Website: apple
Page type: payment
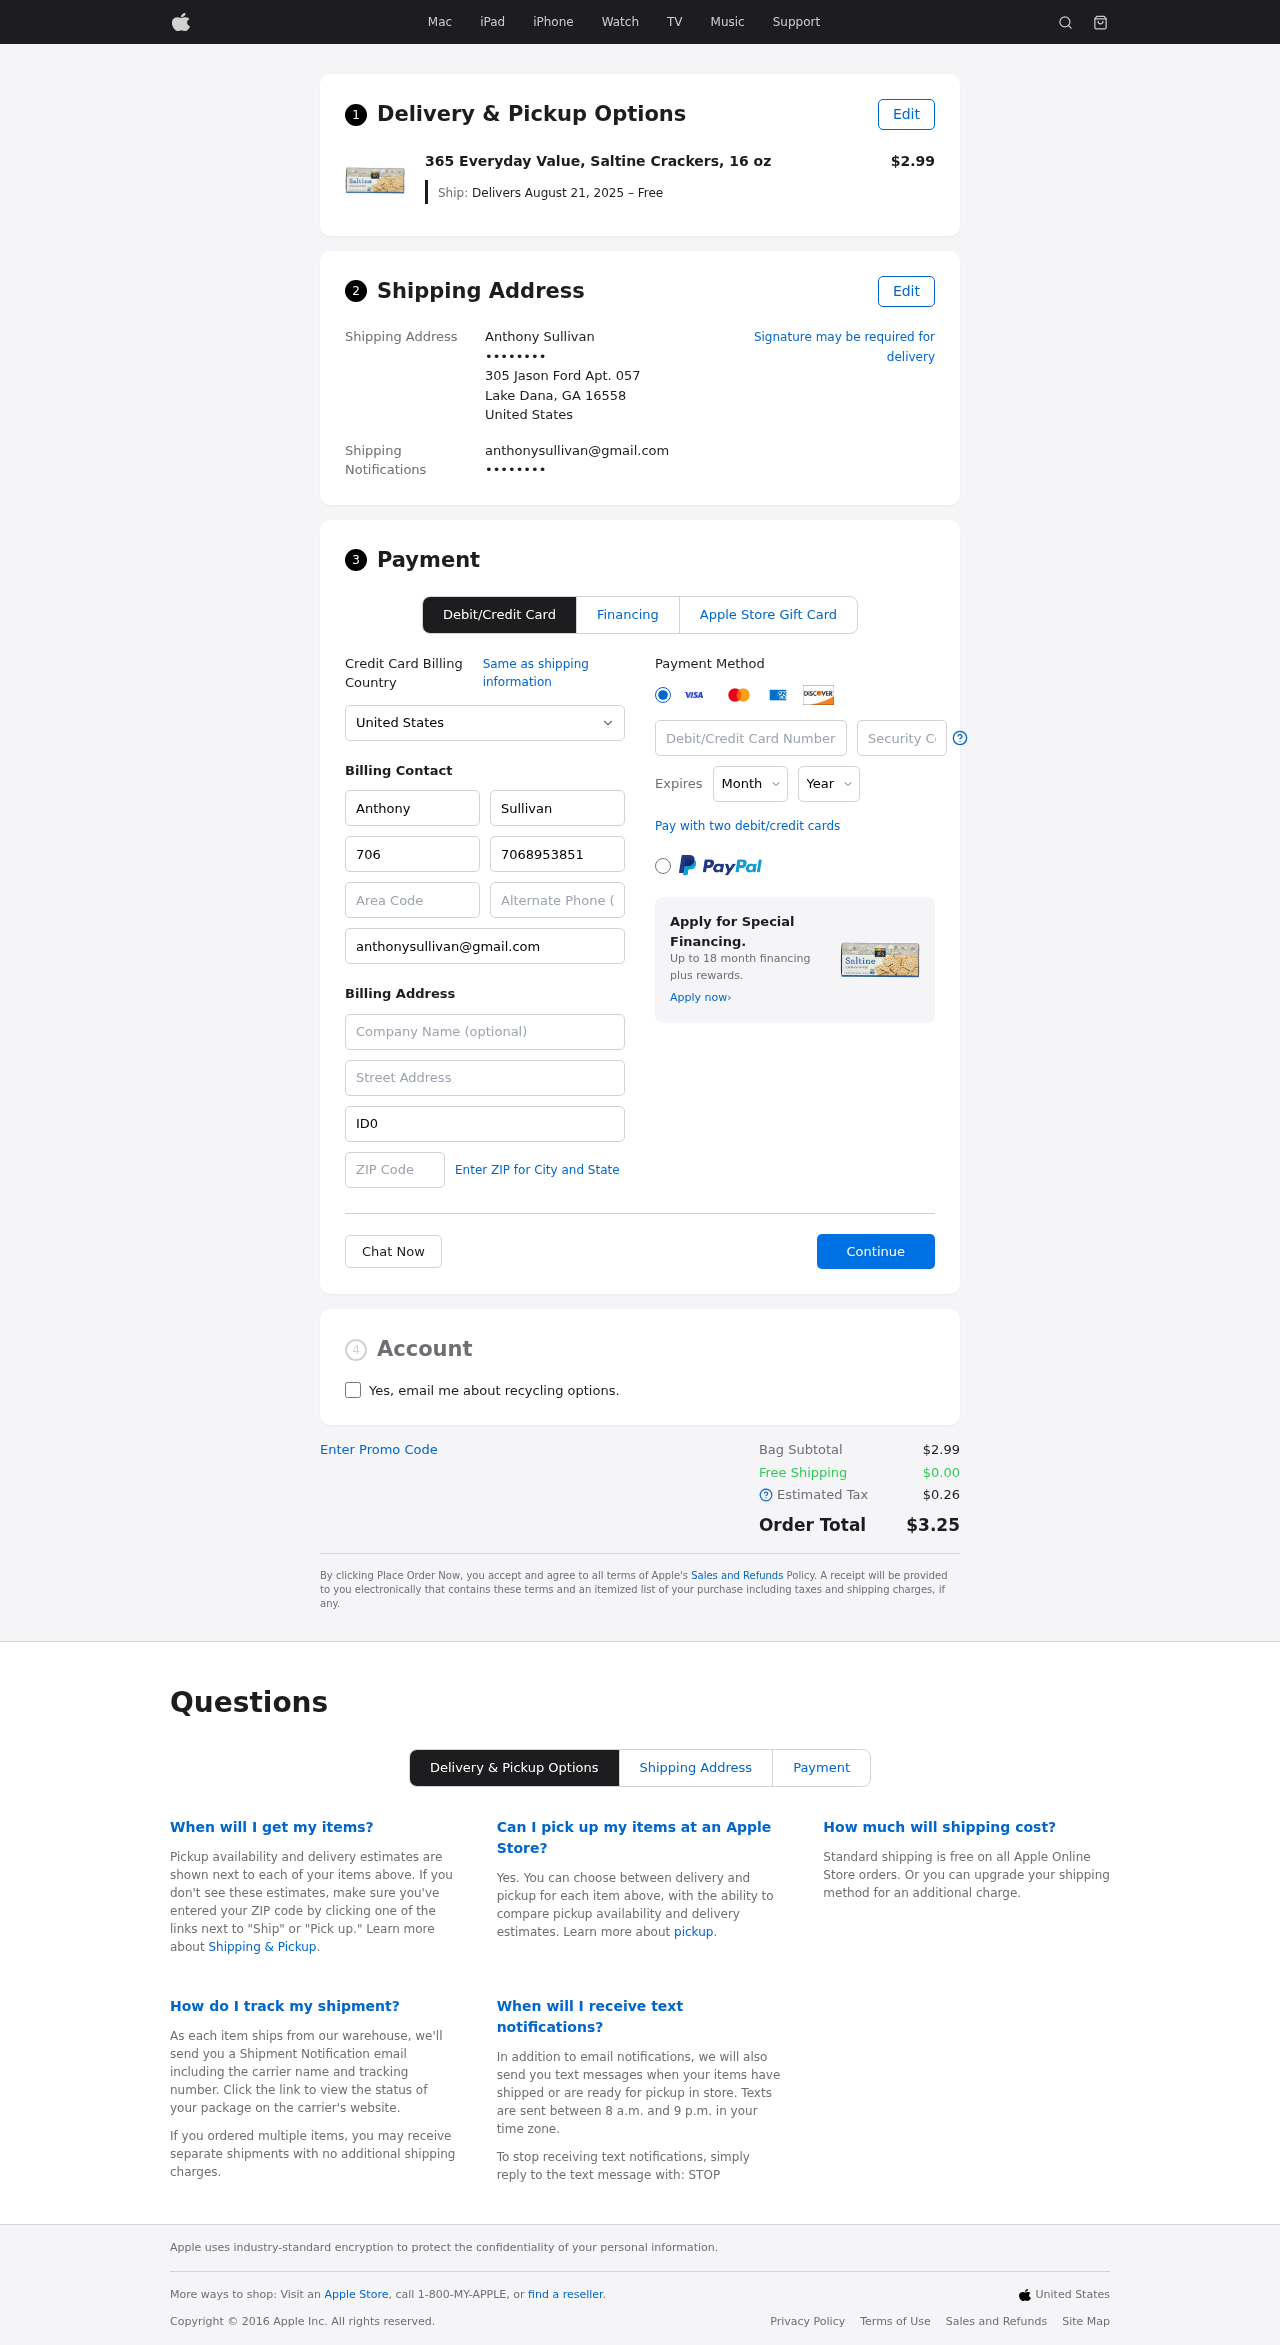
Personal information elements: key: PII_CARD_CVV
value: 906
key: PII_CARD_EXPIRY_MONTH
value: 02
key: PII_CARD_EXPIRY_YEAR
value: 29
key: PII_CARD_NUMBER
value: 4638 2354 0939 9007
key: PII_CITY_STATE_ZIP
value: Lake Dana, GA 16558
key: PII_COUNTRY
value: United States
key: PII_EMAIL
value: anthonysullivan@gmail.com
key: PII_EMAIL2
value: anthonysullivan@gmail.com
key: PII_FIRSTNAME
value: Anthony
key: PII_FULLNAME
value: Anthony Sullivan
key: PII_LASTNAME
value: Sullivan
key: PII_PHONE3
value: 7068953851
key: PII_PHONE_AREA
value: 706
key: PII_SECURITY_CODE
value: ID04
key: PII_STREET
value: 305 Jason Ford Apt. 057
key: PII_PHONE
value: ••••••••
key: PII_PHONE2
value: ••••••••
Product elements: key: PRODUCT1_NAME
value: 365 Everyday Value, Saltine Crackers, 16 oz
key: PRODUCT1_PRICE
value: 2.99
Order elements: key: ORDER_DELIVERY_DATE
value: Delivers August 21, 2025 – Free
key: ORDER_SUBTOTAL
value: $2.99
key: ORDER_SHIPPING_COST
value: $0.00
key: ORDER_TAX
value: $0.26
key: ORDER_TOTAL
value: $3.25